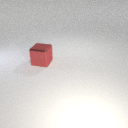
large red metal cube